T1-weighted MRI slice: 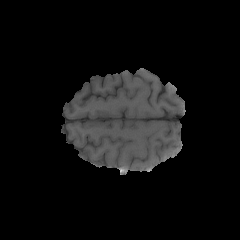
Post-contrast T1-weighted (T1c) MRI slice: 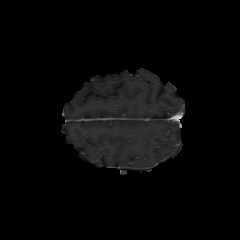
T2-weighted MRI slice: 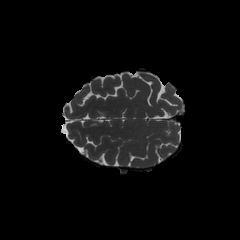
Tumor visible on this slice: no